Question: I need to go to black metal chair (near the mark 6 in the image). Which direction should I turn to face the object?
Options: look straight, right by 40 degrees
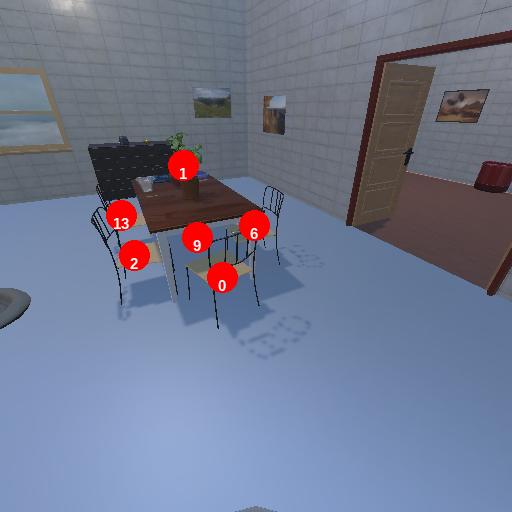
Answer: look straight